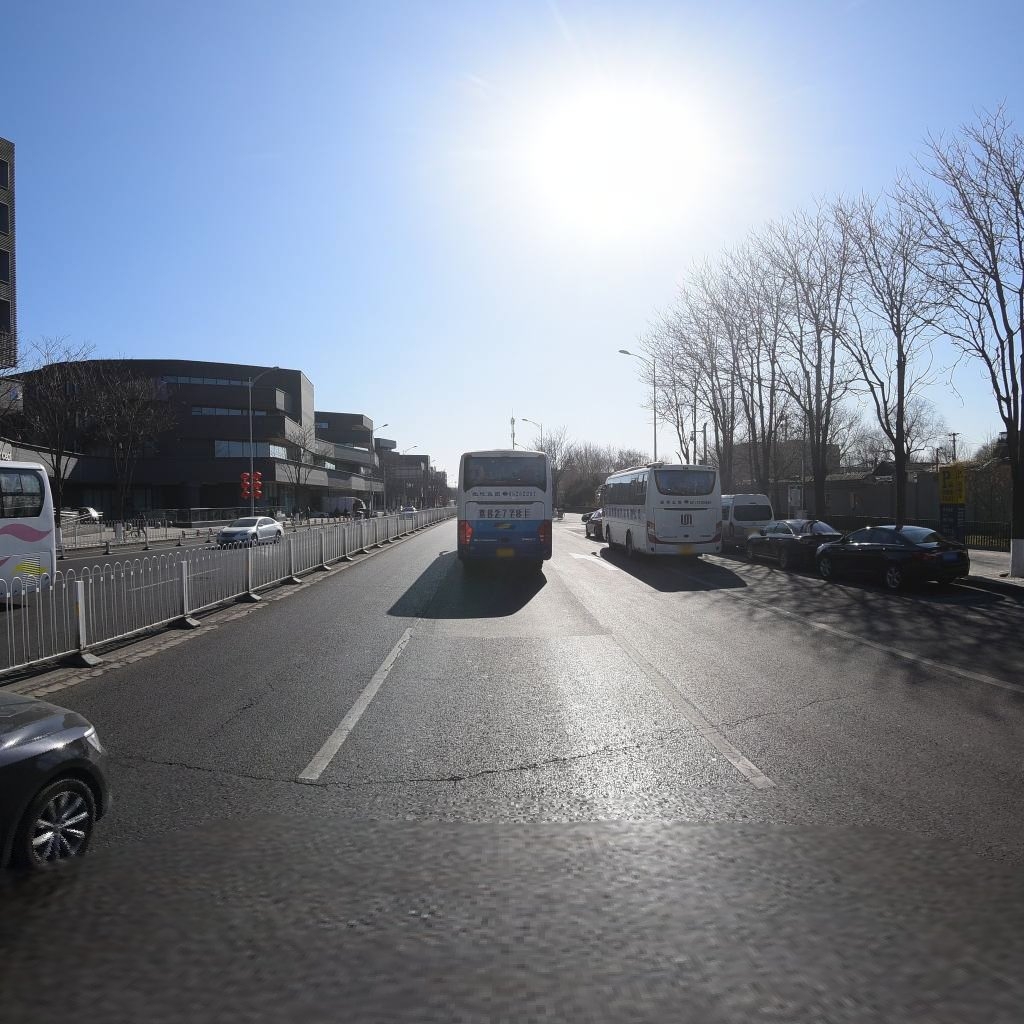
Region: Dongcheng
Road damage annotations: longitudinal crack, longitudinal crack, transverse crack